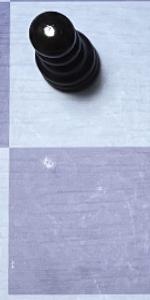
Label: Empty